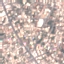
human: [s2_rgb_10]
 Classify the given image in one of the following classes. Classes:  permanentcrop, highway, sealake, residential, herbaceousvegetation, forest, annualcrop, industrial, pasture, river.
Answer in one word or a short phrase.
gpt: Residential